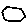
Label: hexagon